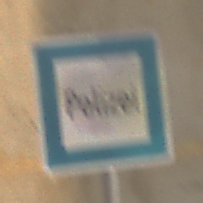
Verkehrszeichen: Polizei
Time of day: SunriseSunset
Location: Roofed (Suburban)
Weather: Clear
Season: NotSpecified
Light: Natural